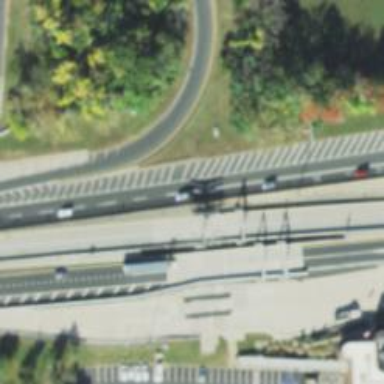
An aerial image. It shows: Toll gantry on the road.